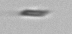
Label: fiber